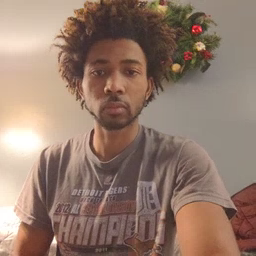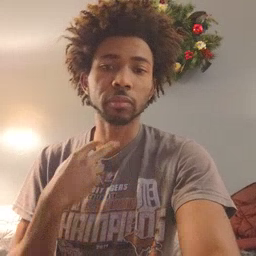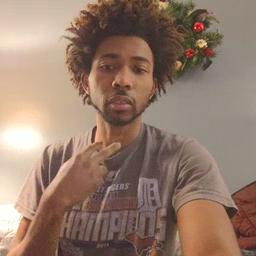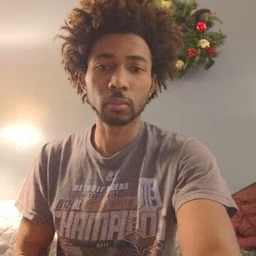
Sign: stuck